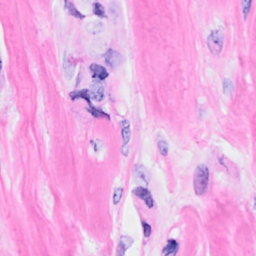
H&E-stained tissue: Breast